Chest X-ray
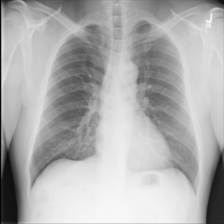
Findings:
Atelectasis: negative
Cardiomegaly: negative
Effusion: negative
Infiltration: negative
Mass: negative
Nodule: negative
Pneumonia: negative
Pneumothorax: negative
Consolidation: negative
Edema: negative
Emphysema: negative
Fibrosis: negative
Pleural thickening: negative
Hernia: negative